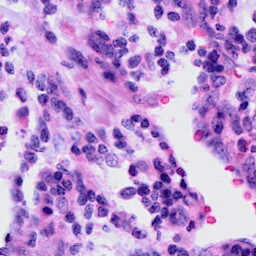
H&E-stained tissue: Cervix